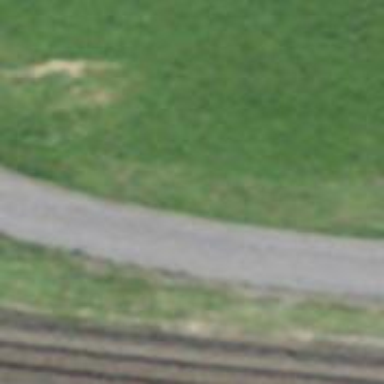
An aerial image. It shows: Gravel track with grade2 quality.